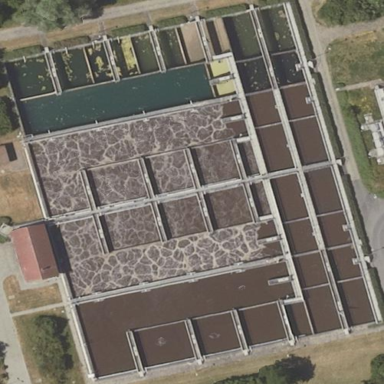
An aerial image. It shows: Body of wastewater.